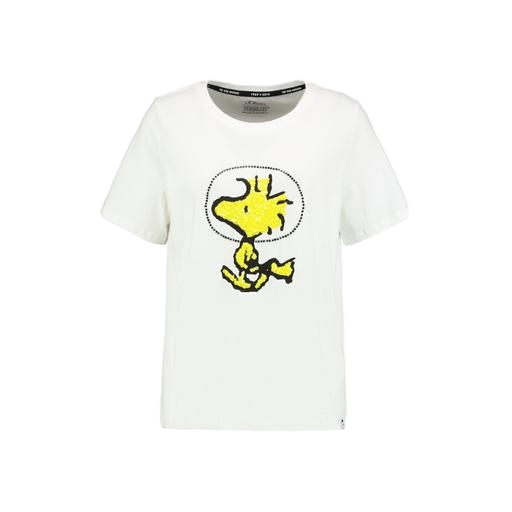
blue snoopy tee shirt, white cartoon print t-shirt, one t-shirt, white background